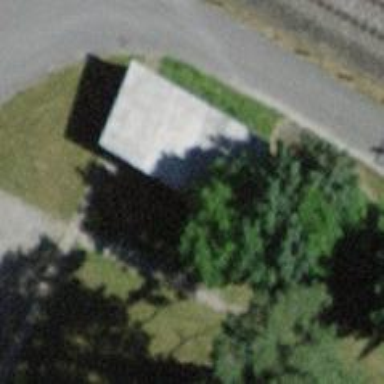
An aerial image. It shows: Service building.